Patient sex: F
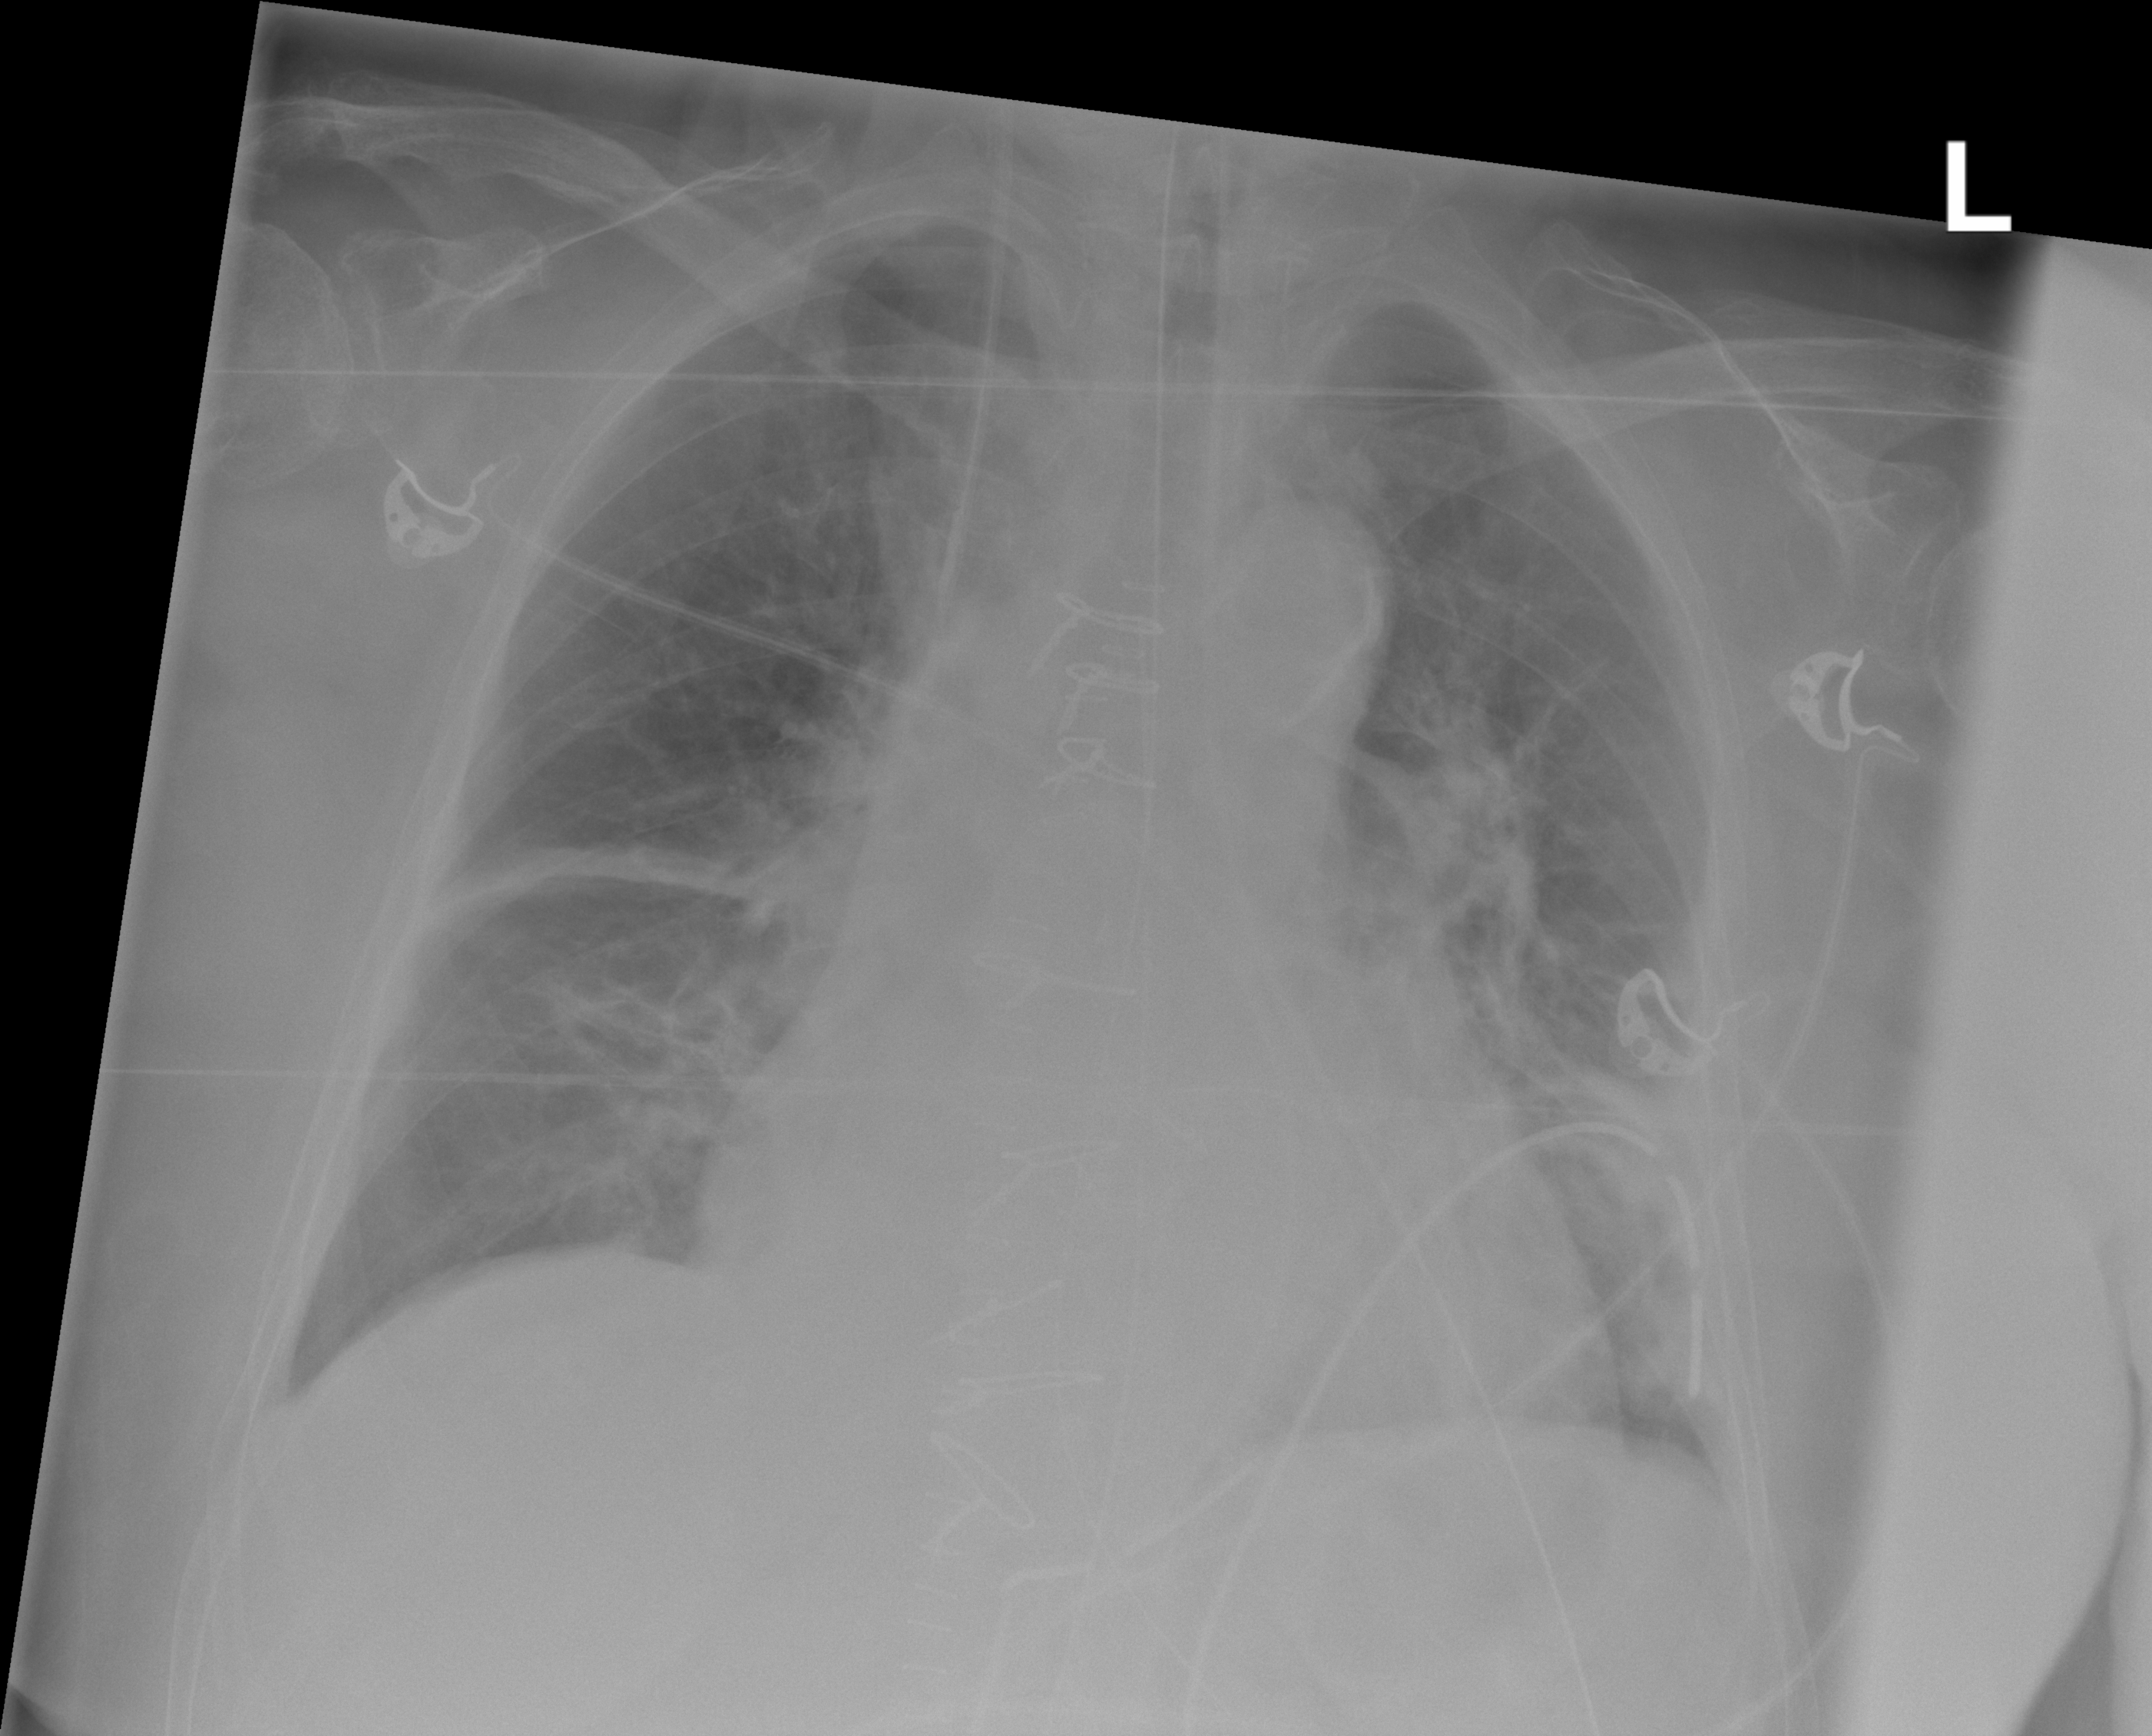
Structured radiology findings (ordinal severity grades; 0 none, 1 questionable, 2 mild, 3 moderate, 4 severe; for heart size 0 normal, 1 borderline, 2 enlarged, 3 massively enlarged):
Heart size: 2
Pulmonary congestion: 2
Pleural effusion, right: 0
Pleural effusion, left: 0
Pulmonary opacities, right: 0
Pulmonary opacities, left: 0
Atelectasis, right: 2
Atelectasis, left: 3